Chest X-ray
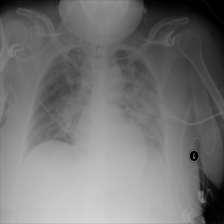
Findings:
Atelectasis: negative
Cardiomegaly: negative
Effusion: negative
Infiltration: positive
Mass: negative
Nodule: negative
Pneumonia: negative
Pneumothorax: negative
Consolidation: negative
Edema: positive
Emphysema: negative
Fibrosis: negative
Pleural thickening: negative
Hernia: negative